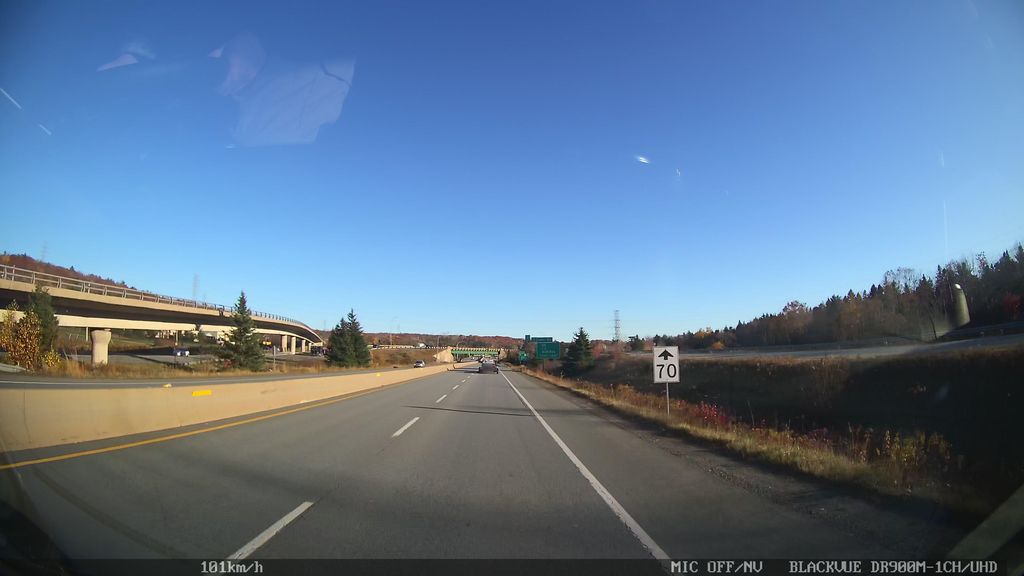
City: halifax